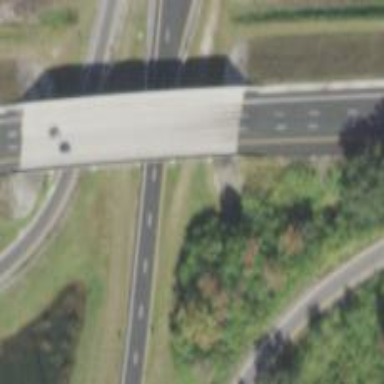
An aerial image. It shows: Bridge.